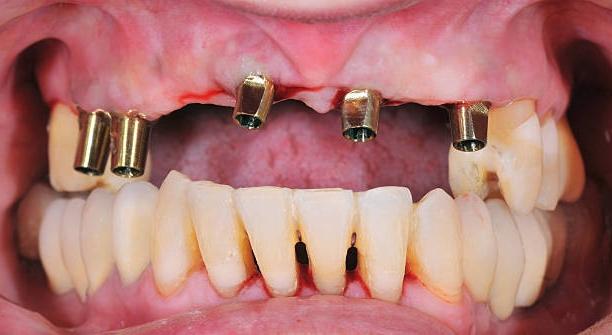
Condition: hypodontia